Question: I've used <URL> to create a gradient background for my app.
It looks beautiful. However there is a problem when I change the orientation.
It looks proper in portrait mode but in landscape orientation the gradient doesn't cover the entire view. I've uploaded a screenshot -

The red is the gradient and the blue part is the default background color which is supposed to be completely covered by the red gradient.
How can I cover entire view? I tried to call the gradient method after detecting rotation change but it didn't work. This is the code I used:
'''
[[NSNotificationCenter defaultCenter]
addObserver:self
selector:@selector(deviceOrientationDidChangeNotification:)
name:UIDeviceOrientationDidChangeNotification
object:nil];// this is in 'viewWillAppear' method
- (void)deviceOrientationDidChangeNotification:(NSNotification*)note
{
UIDeviceOrientation orientation = [[UIDevice currentDevice] orientation];
[self addBackground];
}
'''
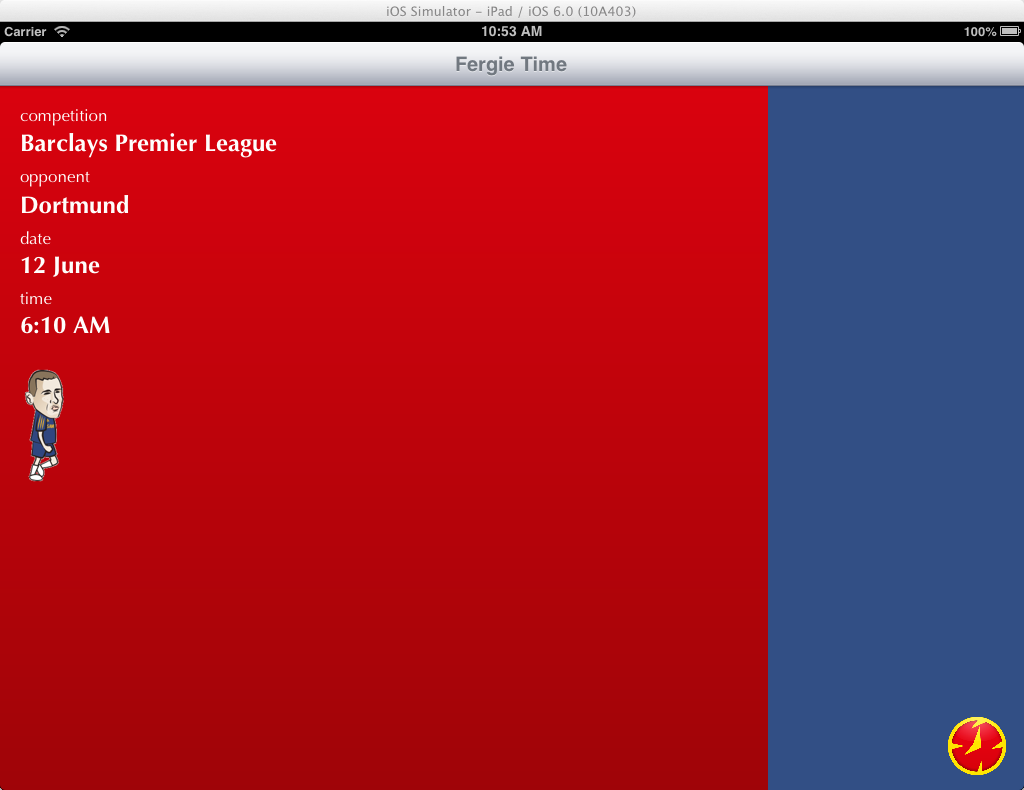
Answer: My guess is the system sends 'UIDeviceOrientationDidChangeNotification' actually updating the view hierarchy for the landscape layout.
Instead of redoing the gradient in response to 'UIDeviceOrientationDidChangeNotification', do it in 'viewDidLayoutSubviews'. When your view controller receives 'viewDidLayoutSubviews', its view's frame has already been modified for the new interface orientation. Something like this should do:
'''
- (void)viewDidLayoutSubviews {
[super viewDidLayoutSubviews];
self.background.frame = self.view.bounds;
}
'''